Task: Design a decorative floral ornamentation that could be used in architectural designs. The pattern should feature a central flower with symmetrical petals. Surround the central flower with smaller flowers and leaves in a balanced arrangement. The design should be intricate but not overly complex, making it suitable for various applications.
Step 1847:
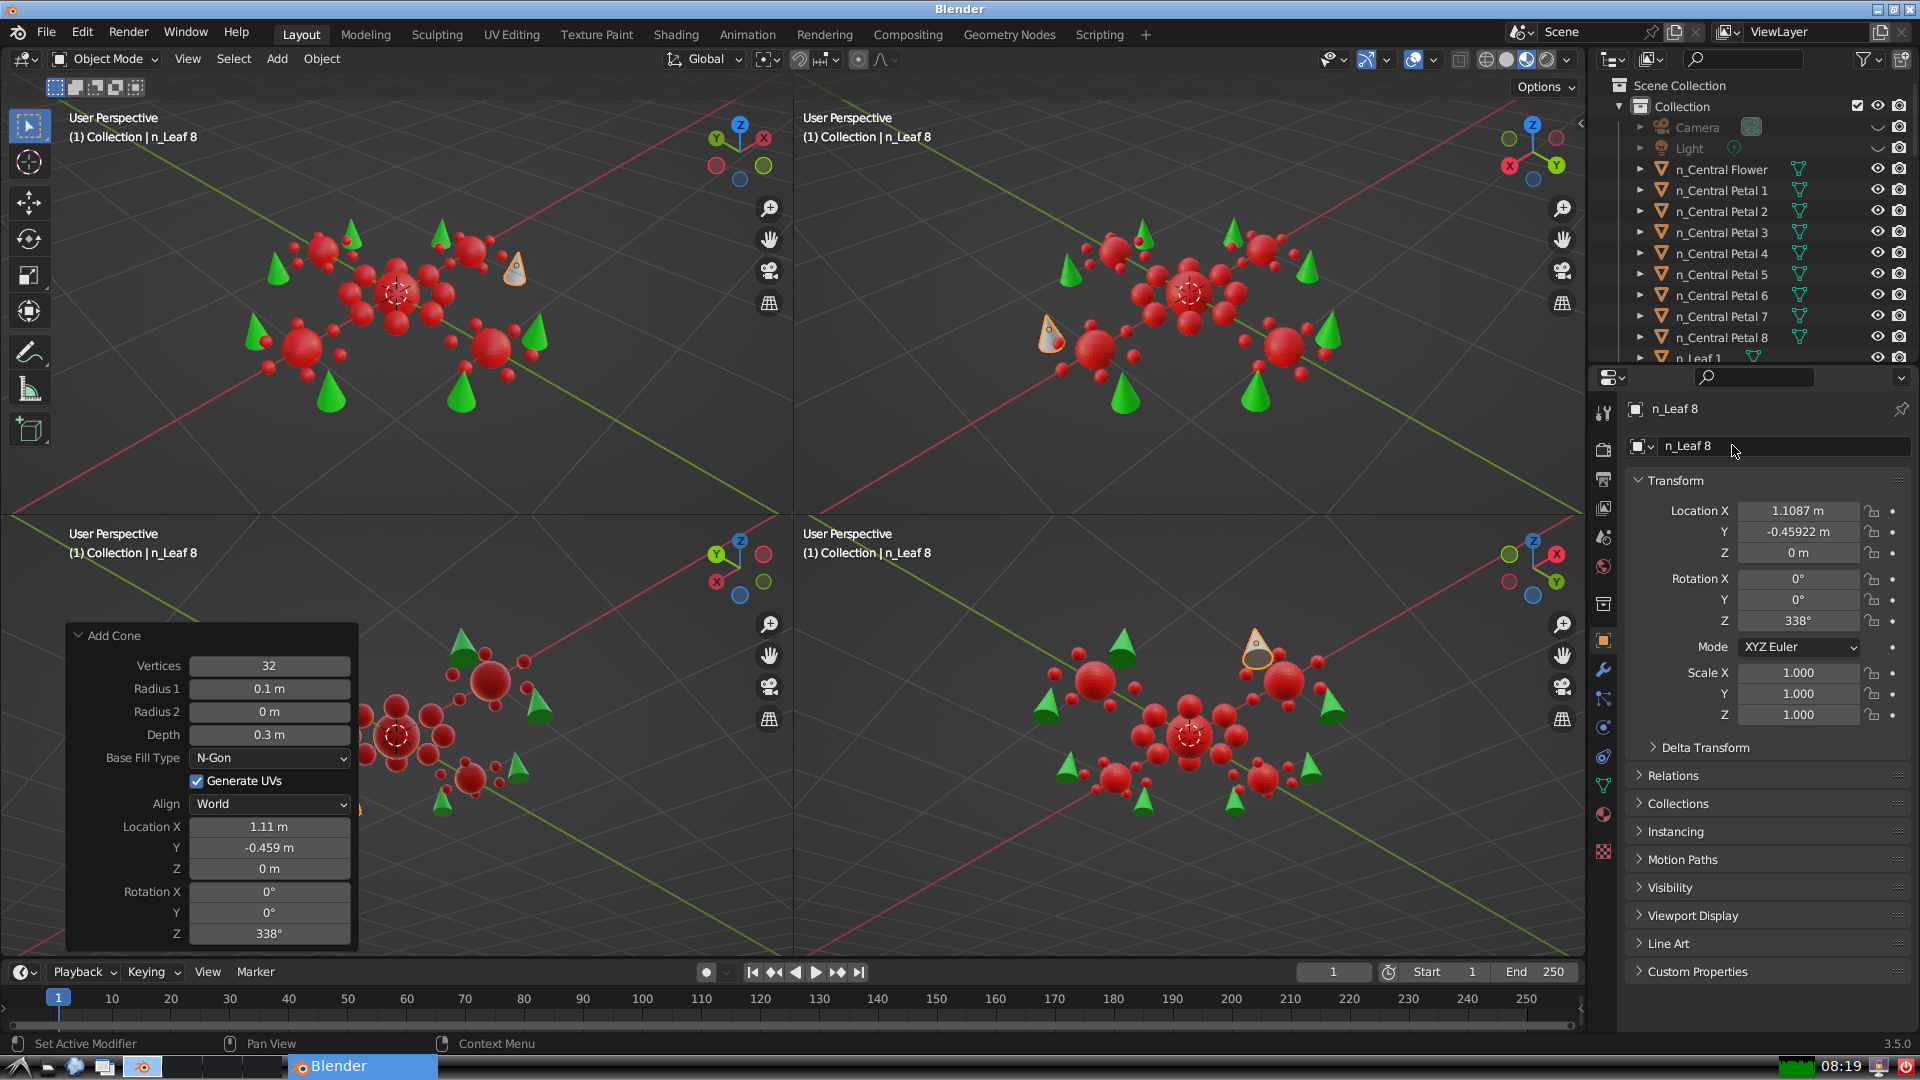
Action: {"mouse_move": [1603, 815]}